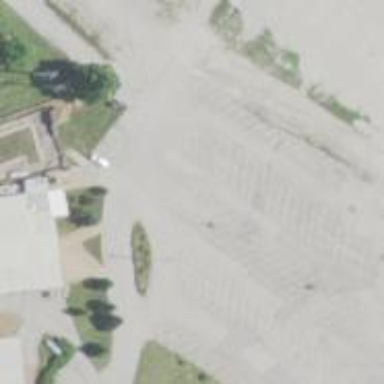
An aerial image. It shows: Parking area.